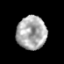
Tissue: prostate
Cell type: T cells
Senescence score: 0.3199
Nuclear area (px): 970
Mean DAPI intensity: 170.782